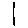
Label: line